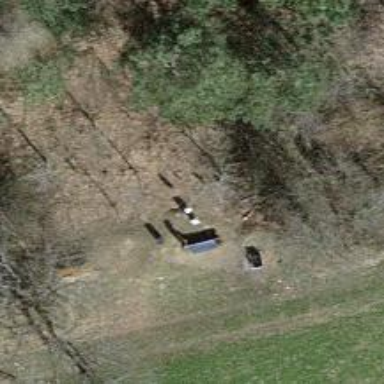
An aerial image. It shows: BBQ amenity.